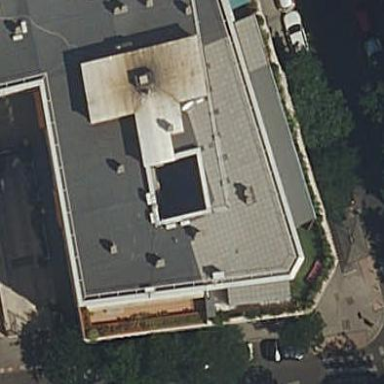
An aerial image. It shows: Part of building.